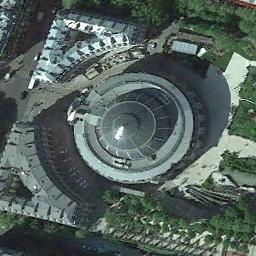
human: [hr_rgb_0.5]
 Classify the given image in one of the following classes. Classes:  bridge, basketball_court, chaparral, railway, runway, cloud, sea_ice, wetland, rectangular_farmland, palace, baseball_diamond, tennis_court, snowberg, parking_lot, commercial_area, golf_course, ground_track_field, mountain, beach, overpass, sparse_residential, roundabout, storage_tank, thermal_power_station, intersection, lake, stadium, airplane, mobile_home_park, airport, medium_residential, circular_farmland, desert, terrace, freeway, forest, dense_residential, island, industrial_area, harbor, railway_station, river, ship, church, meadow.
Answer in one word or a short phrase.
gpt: church